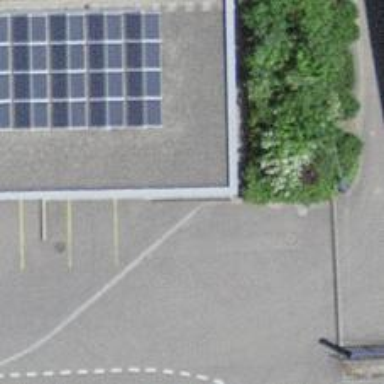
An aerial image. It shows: Parking entrance.